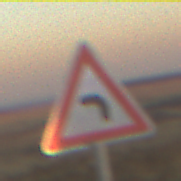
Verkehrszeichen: KurveLinks
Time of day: SunriseSunset
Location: Outdoor (Nature)
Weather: Clear
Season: NotSpecified
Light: Natural